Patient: sex M, age 63
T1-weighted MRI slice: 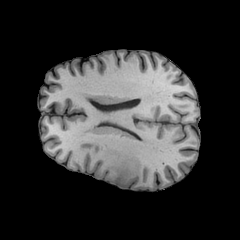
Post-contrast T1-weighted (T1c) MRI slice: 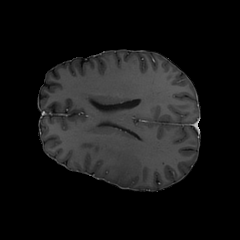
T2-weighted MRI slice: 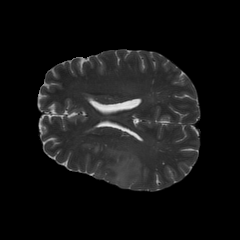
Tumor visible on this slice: yes
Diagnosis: Glioblastoma, IDH-wildtype
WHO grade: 4